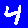
Digit: 4